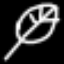
Label: leaf